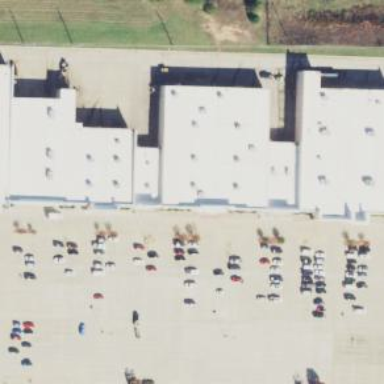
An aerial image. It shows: Retail building.